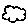
Label: cloud